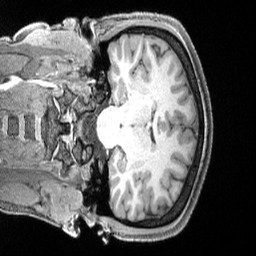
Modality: T1w
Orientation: coronal
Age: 34
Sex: female
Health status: healthy
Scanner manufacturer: siemens
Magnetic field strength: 3 T
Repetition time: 2.4 s
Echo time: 0.00222 s